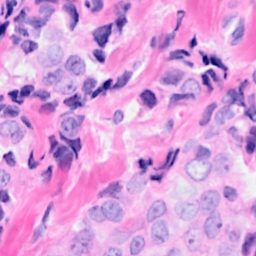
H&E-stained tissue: Breast